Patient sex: F
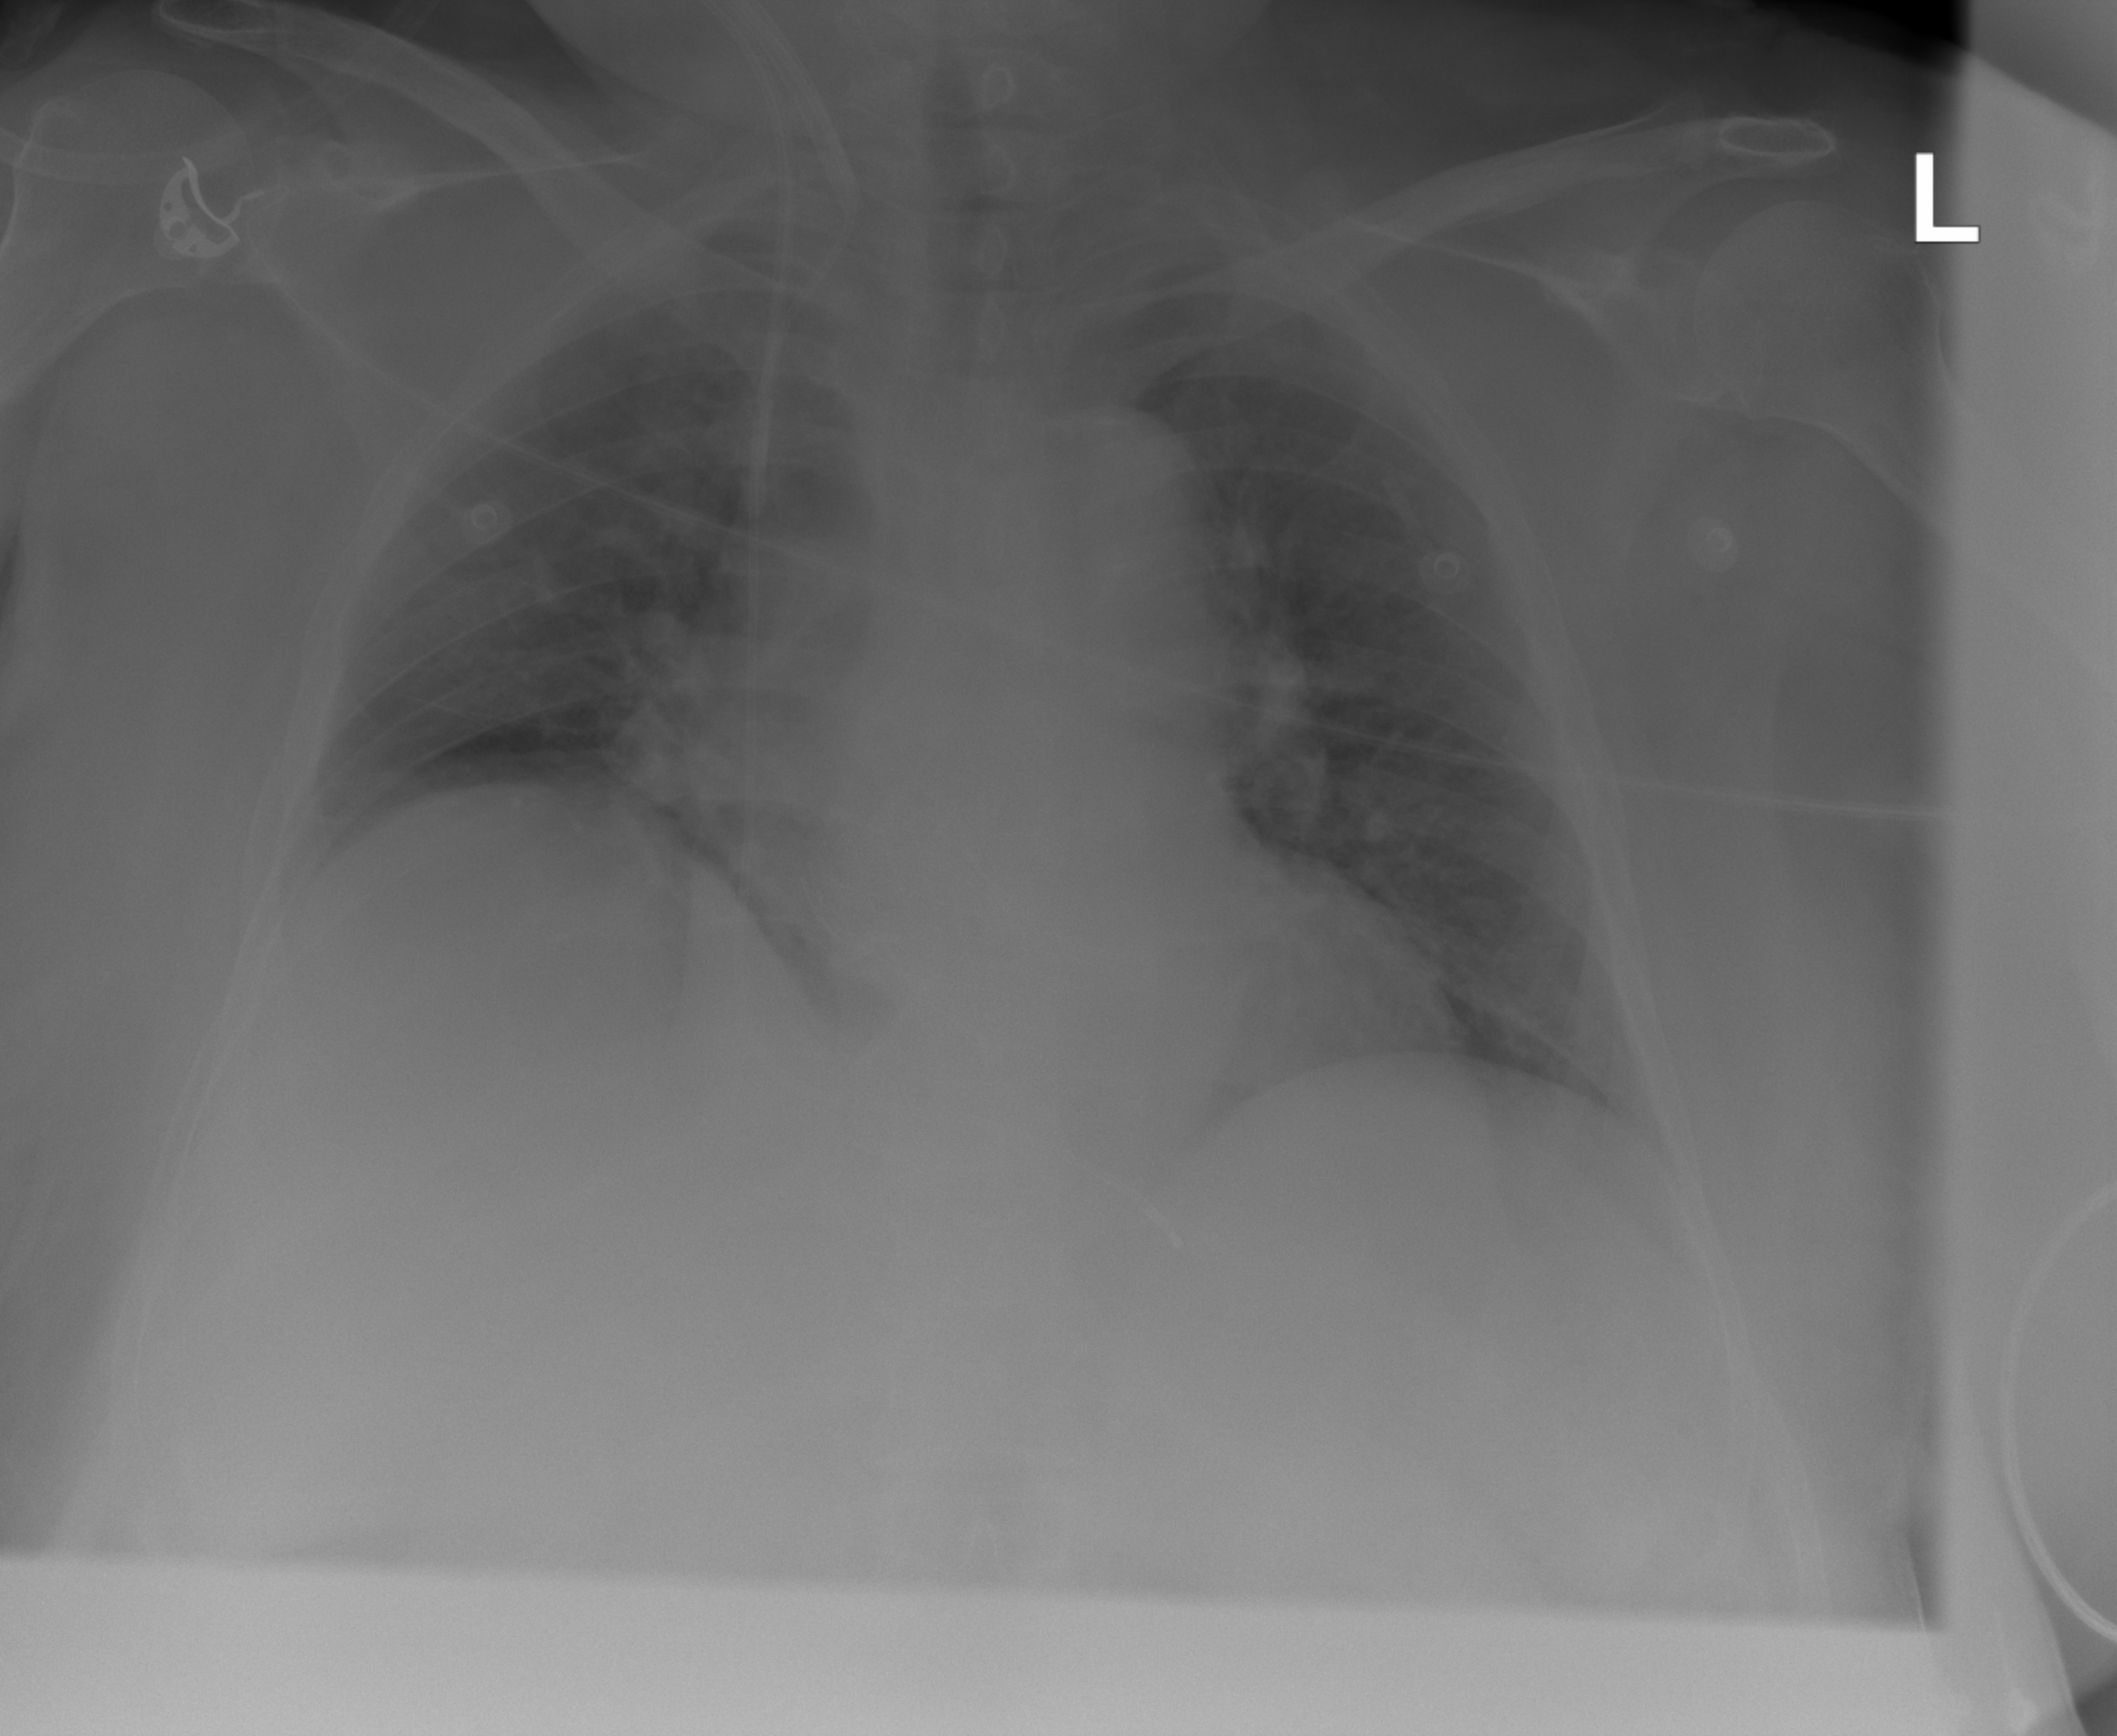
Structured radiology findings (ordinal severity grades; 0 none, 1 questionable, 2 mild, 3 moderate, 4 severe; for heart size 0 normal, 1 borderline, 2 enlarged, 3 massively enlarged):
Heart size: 0
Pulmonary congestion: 2
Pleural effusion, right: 0
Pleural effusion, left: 0
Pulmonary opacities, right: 0
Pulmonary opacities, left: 0
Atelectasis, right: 2
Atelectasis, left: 0